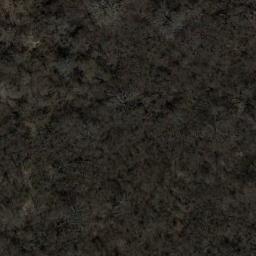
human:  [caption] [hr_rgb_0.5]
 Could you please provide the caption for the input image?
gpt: The forest has a lot of sparse sage green trees .

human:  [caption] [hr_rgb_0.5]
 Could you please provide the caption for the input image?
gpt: The forest is full of dry trees .

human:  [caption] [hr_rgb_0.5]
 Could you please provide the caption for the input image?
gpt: There is a bare lands in this forest .

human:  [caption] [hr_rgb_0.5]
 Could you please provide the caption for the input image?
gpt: Many dark green trees are in a forest .

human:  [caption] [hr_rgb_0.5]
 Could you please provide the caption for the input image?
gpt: A dense forest with many green trees .